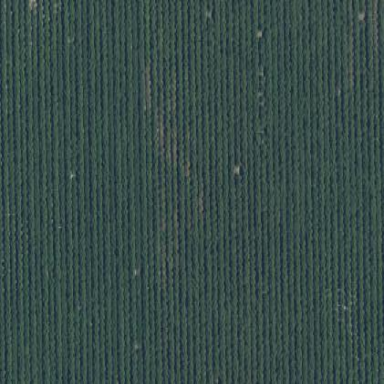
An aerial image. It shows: Orchard filled with almond trees.